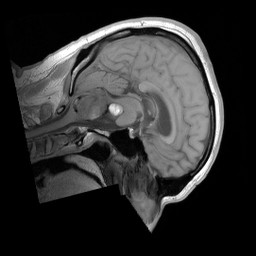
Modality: T1w
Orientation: sagittal
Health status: ill
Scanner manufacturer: siemens
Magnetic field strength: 3 T
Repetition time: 0.4 s
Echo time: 0.00272 s